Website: home-depot
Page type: account-selection
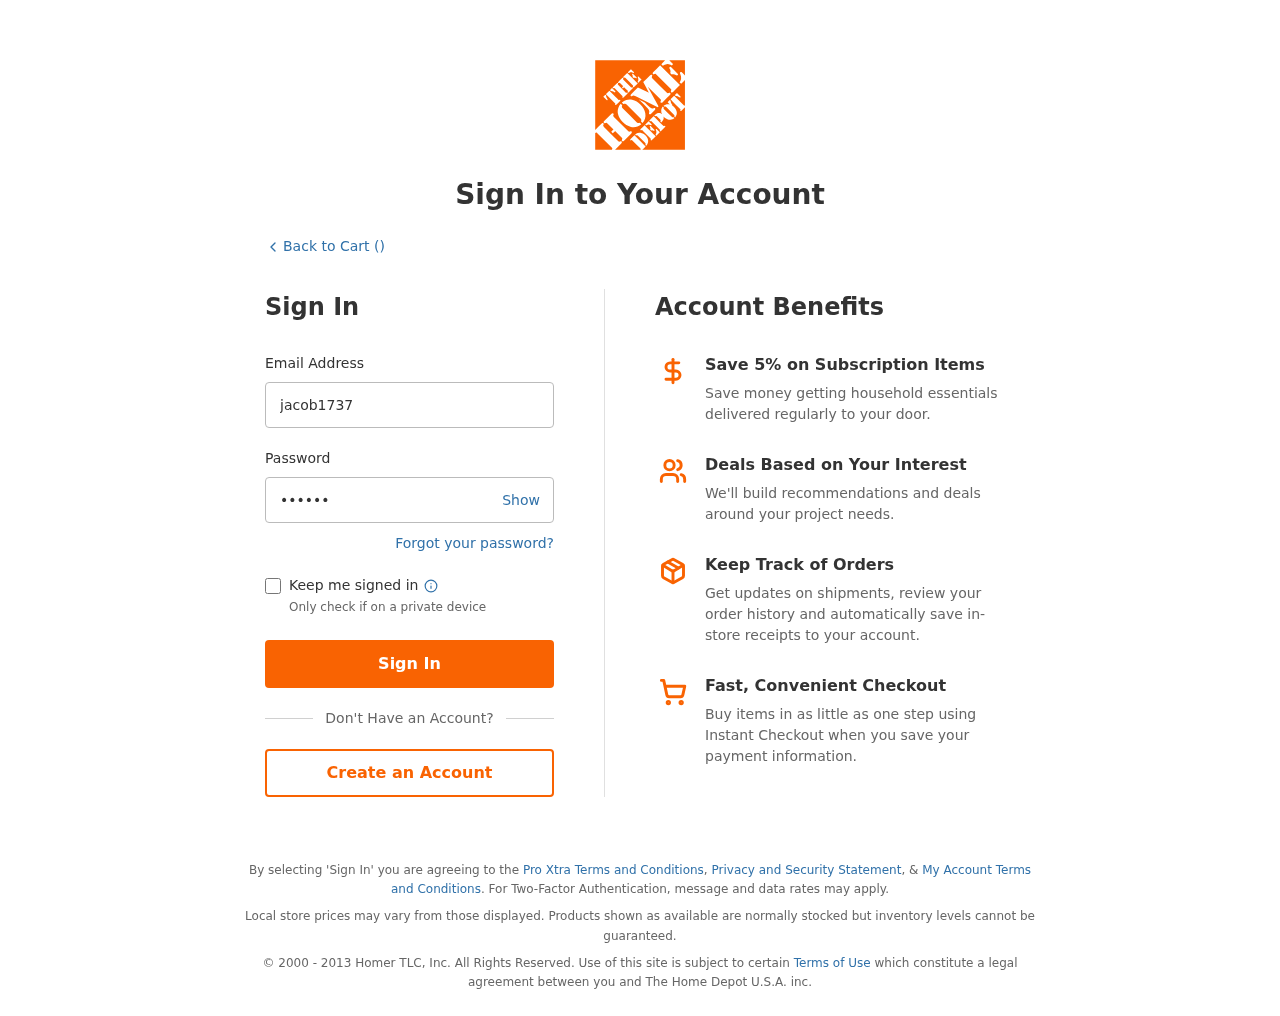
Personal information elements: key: PII_LOGIN_USERNAME
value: jacob1737